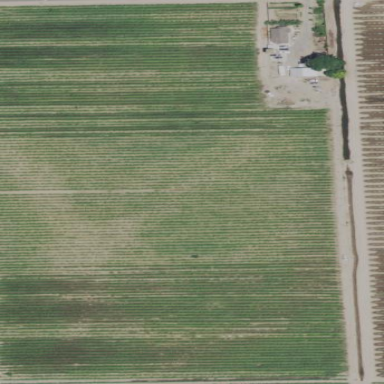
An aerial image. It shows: Vineyard with grape crops.